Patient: sex M, age 71
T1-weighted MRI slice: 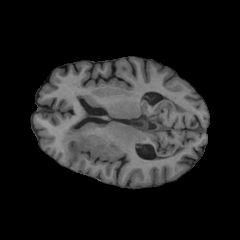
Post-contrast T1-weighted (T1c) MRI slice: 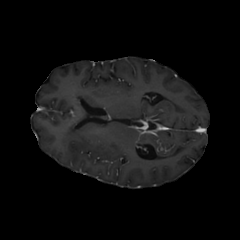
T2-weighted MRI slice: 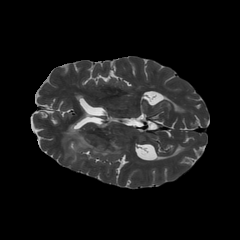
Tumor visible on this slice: yes
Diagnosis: Glioblastoma, IDH-wildtype
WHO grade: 4